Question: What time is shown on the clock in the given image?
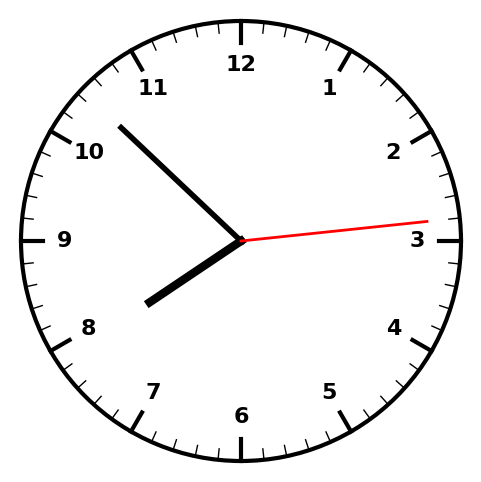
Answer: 07:52:14